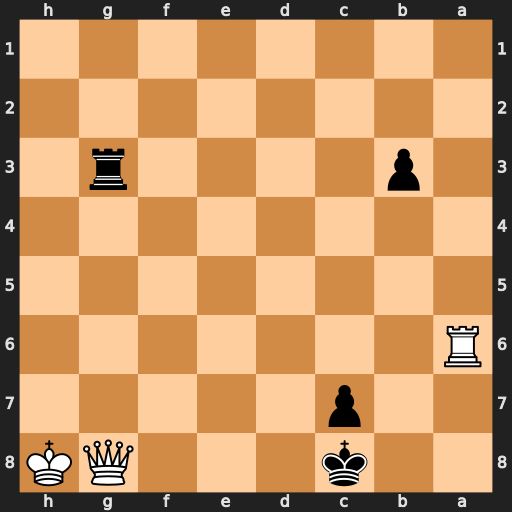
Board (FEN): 2k3QK/2p5/R7/8/8/1p4r1/8/8
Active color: b
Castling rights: -
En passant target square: -
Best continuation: Rxg8+ Kxg8 b2